Interaction volume radius: 10 \u00c5
Interaction volume height: 25 \u00c5
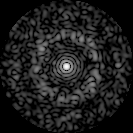
Disorder parameter: 0.7814